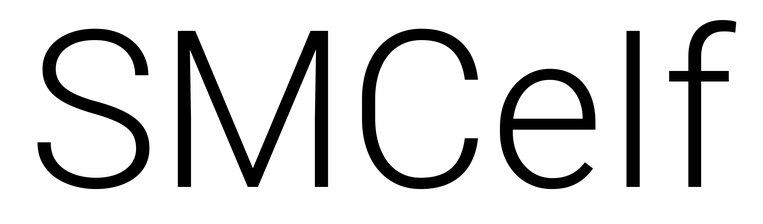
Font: Roboto_Light